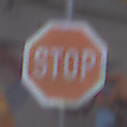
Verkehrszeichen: Stop
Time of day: MorningAfternoon
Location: Outdoor (Urban)
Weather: PartlyCloudy
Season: NotSpecified
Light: Natural